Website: crate-barrel
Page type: cart
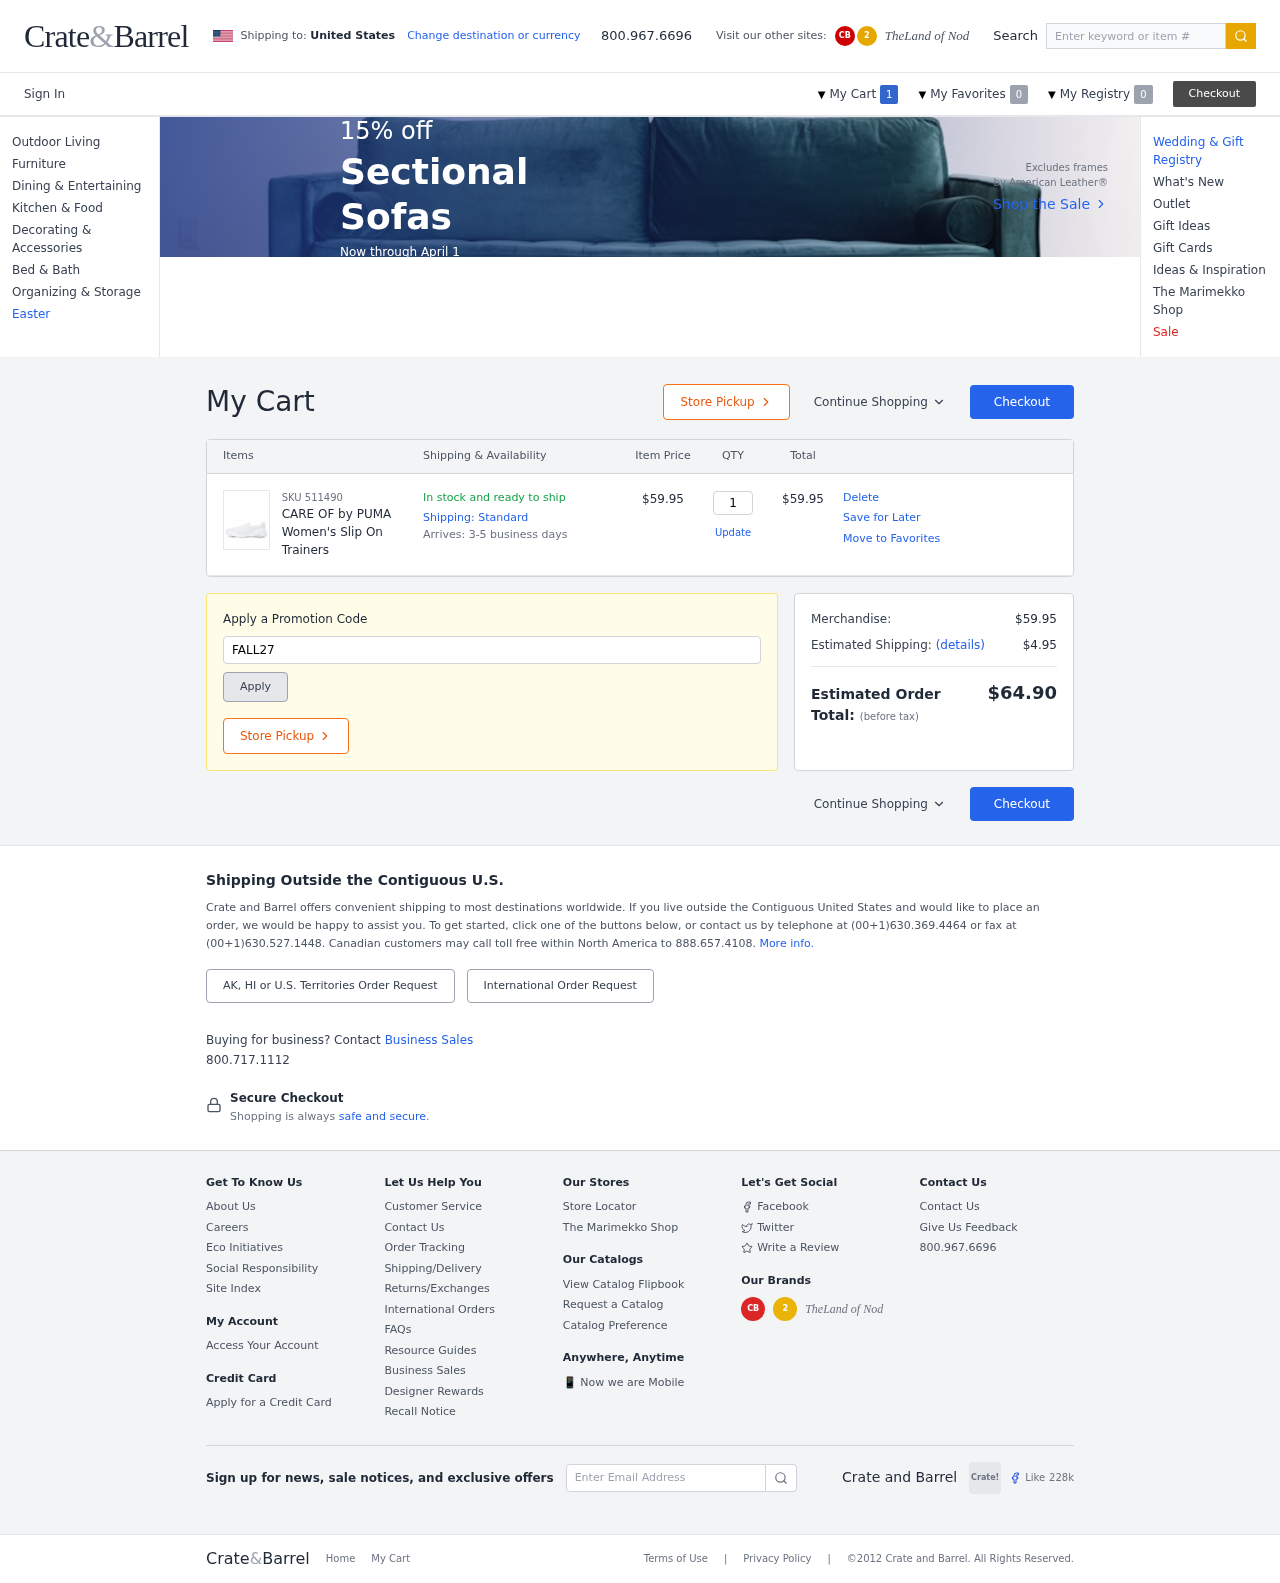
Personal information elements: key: PII_PROMO_CODE
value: FALL27
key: PII_COUNTRY
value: United States
Product elements: key: PRODUCT1_NAME
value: CARE OF by PUMA Women's Slip On Trainers
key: PRODUCT1_PRICE
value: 59.95
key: PRODUCT1_QUANTITY
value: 1
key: PRODUCT1_SKU
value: SKU 511490
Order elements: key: ORDER_NUM_ITEMS
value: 1
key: ORDER_ITEM_TOTAL
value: $59.95
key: ORDER_SUBTOTAL
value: $59.95
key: ORDER_SHIPPING_COST
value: $4.95
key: ORDER_TOTAL
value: $64.90
Search elements: key: HEADER_SEARCH
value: Enter keyword or item #